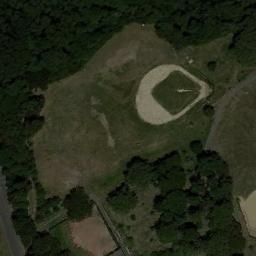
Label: baseball_diamond